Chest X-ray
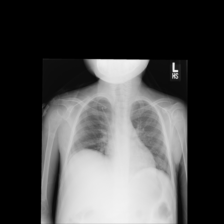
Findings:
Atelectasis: negative
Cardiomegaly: negative
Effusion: negative
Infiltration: negative
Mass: negative
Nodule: negative
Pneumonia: negative
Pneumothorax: negative
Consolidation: negative
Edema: negative
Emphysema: negative
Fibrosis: negative
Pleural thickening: negative
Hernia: negative